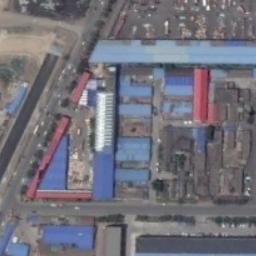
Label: industrial_area